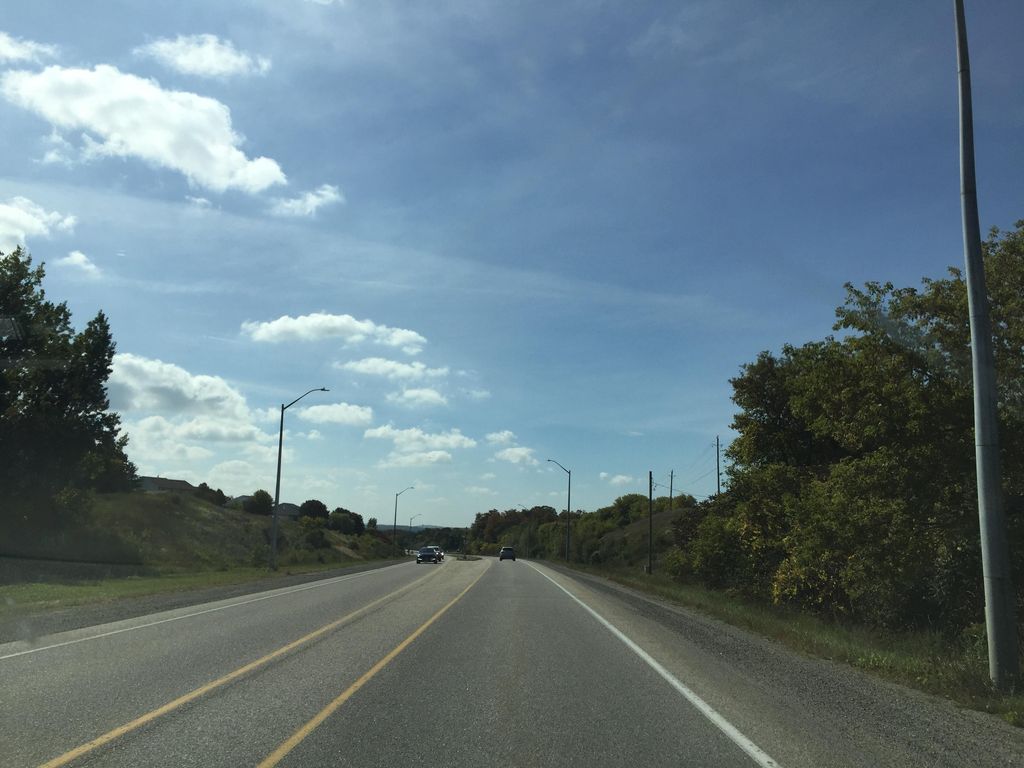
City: kitchener-waterloo